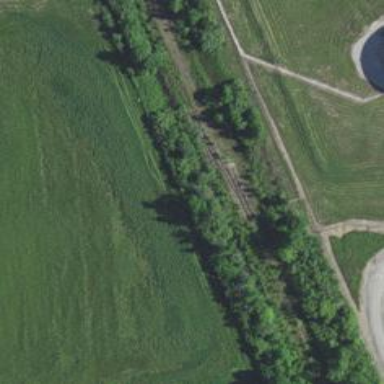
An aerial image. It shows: Railway siding with rails.